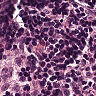
Metastatic tissue present: no